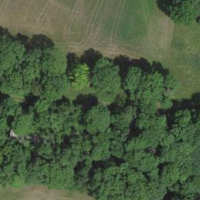
EUNIS habitat code: 41
Species observed at this site:
Corvus frugilegus